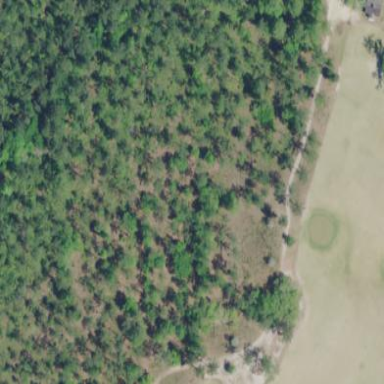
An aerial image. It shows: Golf bunker filled with natural sand.